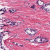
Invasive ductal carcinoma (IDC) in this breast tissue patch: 1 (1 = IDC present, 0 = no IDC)